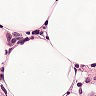
Metastatic tissue present: no